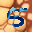
Label: 5